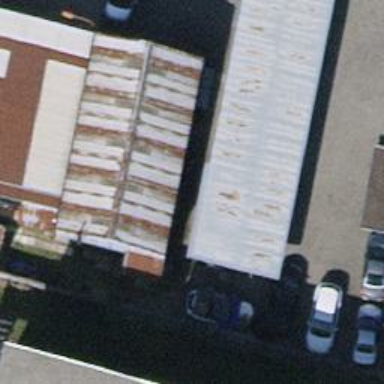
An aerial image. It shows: View of roof of building.